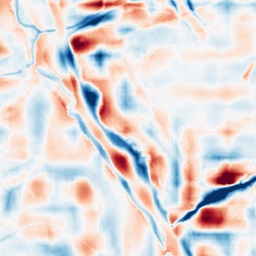
Category: wavelet
Decomposition family: wavelet_reverse_biorthogonal
Decomposition parameters: wavelet: rbio5.5
level: 5
Upsampling method: cubic_mitchell
Upsampling parameters: scale: 2
Upsampling scale: 2